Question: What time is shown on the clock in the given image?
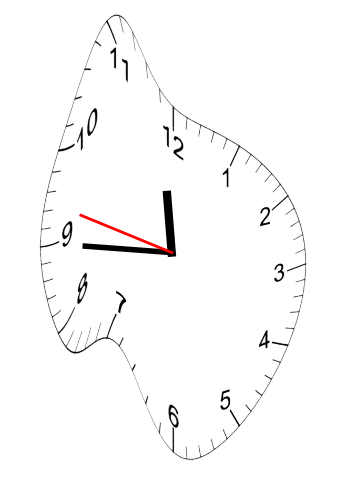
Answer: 11:44:47